Interaction volume radius: 10 \u00c5
Interaction volume height: 10 \u00c5
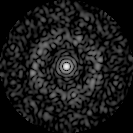
Disorder parameter: 0.8353